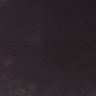
Metastatic tissue present: no